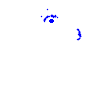
Particle: electron